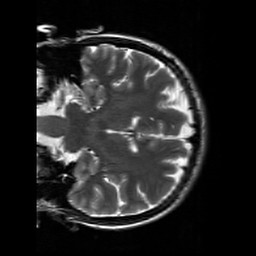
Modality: T2w
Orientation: coronal
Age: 28
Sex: female
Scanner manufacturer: siemens
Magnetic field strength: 3 T
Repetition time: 7 s
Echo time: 0.09 s